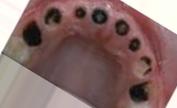
Condition: Caries